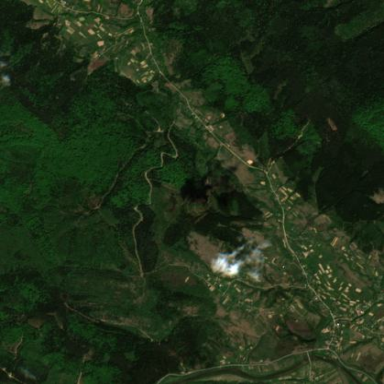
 likely man-made clearing in the landscape."